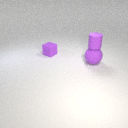
small purple rubber cube behind large purple rubber sphere